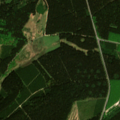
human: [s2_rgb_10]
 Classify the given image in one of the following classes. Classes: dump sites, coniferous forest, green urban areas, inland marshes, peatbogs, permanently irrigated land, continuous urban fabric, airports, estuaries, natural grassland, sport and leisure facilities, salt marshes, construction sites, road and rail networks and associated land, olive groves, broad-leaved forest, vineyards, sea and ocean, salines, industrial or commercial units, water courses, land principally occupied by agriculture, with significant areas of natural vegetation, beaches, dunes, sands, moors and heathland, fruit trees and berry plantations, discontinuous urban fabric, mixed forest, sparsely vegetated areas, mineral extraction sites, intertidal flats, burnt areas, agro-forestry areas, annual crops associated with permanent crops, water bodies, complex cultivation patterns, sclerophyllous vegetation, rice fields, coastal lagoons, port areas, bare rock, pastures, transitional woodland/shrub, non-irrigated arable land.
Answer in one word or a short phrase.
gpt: coniferous forest, mixed forest